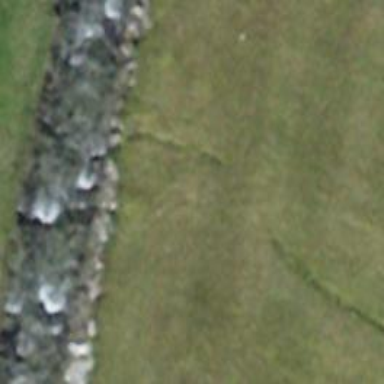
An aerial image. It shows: Ditch in the surroundings.